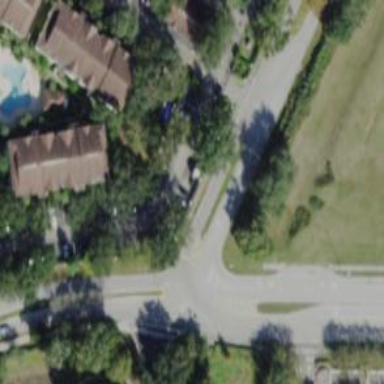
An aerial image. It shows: Residential road with sidewalk on the left.